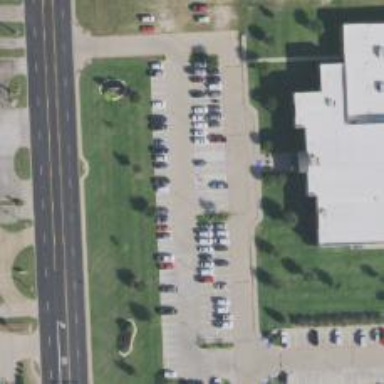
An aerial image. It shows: Parking space is available.